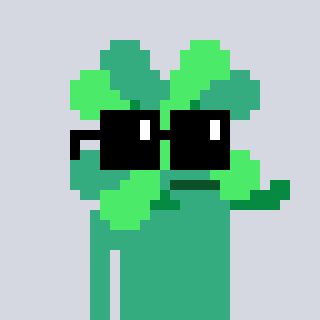
a pixel art character with square black sunglasses, a clover-shaped head and a teal-colored body on a cool background